Question: When following these <URL>, I get the following error dialog

If you cannot read the message, it reads as follows
> An error occurred while collecting
items to be installed session context
was:(profile=SDKProfile,
phase=org.eclipse.equinox.internal.p2.engine.phases.Collect,
operand=, action=). Unable to read
repository at
<URL>.
Read timed out
Has anyone else encountered this? And if so, is there a workaround?
Well it appears that someone else has -- <URL>.
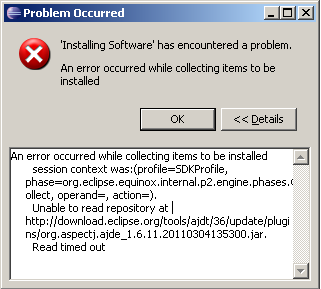
Answer: Well, as my edit indicates, the problem was due to connectivity issues.